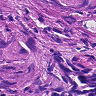
Metastatic tissue present: yes